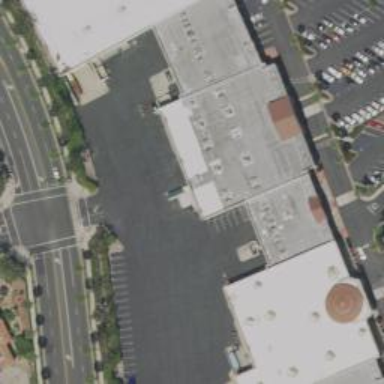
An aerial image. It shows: Retail building.